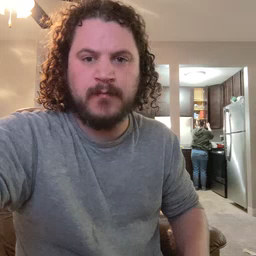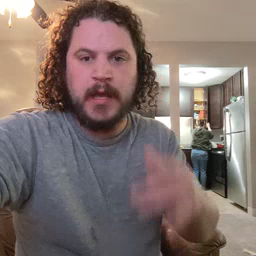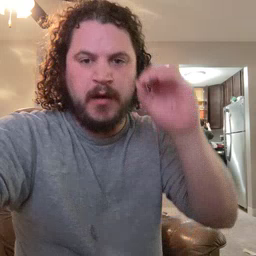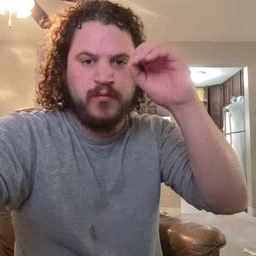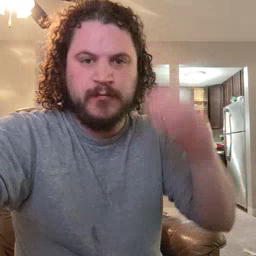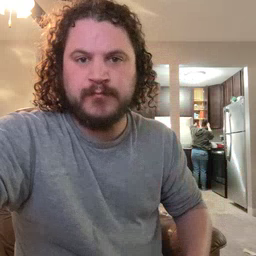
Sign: owl